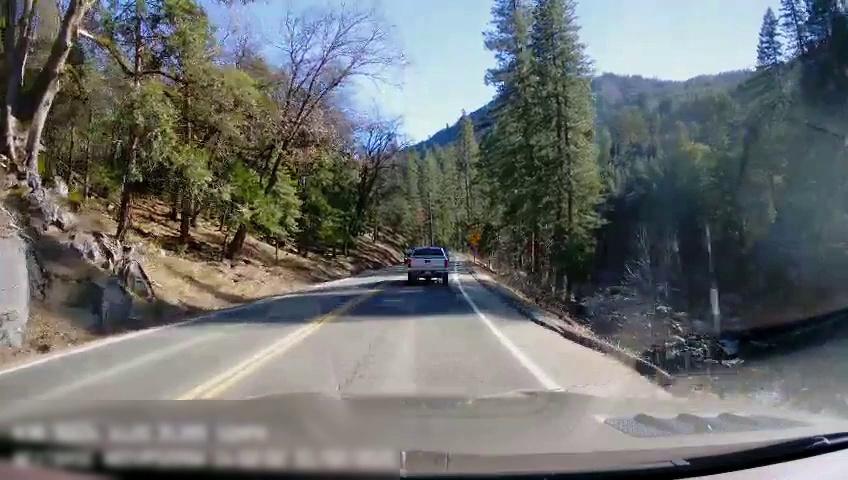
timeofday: Day
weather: Sunny
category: Drivable Space
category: Drivable Space
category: Vehicles | Truck
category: Lanes | Opposite Lane
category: Lanes | Current Lane
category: Lanes | Opposite Lane
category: Lanes | Current Lane
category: Traffic | Signs